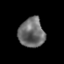
Tissue: prostate
Cell type: T cells
Senescence score: 0.3566
Nuclear area (px): 739
Mean DAPI intensity: 108.33